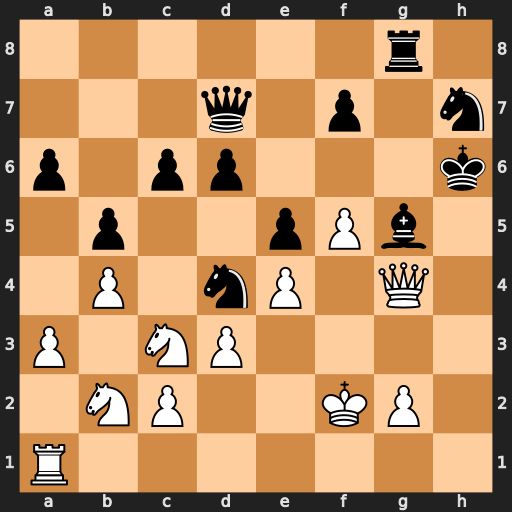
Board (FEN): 6r1/3q1p1n/p1pp3k/1p2pPb1/1P1nP1Q1/P1NP4/1NP2KP1/R7
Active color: w
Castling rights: -
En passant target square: -
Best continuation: Rh1+ Kg7 f6+ Nxf6 Qxg5+ Kf8 Qxf6